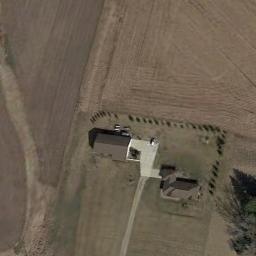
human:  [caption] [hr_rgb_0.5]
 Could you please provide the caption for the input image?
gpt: There are several houses among the lush woods .

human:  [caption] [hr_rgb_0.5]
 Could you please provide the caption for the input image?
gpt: A gray house in a sparse residential area surrounded by open land and farmland .

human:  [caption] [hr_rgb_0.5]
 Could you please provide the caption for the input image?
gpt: The sparse residential is on the bare land next to a road .

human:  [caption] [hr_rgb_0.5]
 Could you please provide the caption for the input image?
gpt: Many cars are beside the sparse residential .

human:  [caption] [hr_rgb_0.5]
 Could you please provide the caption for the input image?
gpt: A sparse residential area with a brown building and bare land .